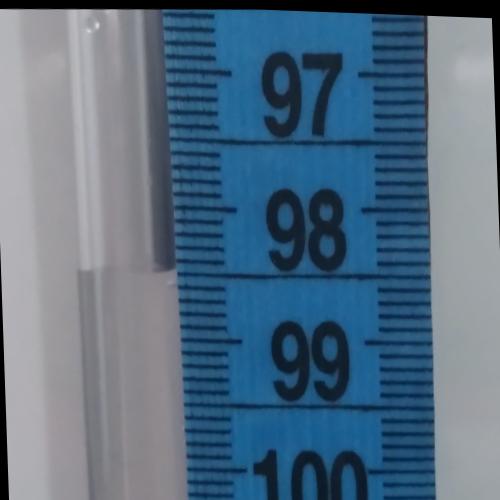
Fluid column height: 98.5 cm